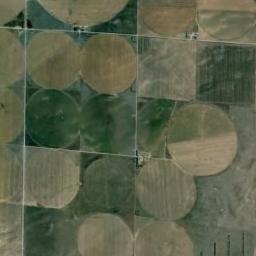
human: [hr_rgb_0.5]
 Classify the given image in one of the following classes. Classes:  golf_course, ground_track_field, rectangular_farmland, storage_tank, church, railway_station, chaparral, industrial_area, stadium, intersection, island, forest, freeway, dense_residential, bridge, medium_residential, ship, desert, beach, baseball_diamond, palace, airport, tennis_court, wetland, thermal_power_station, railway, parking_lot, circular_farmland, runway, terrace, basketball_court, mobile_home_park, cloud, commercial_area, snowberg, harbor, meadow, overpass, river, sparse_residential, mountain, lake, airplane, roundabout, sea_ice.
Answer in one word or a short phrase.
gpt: circular_farmland